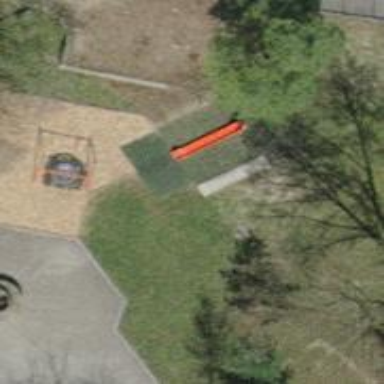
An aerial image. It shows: Playground area for leisure activities on the land.